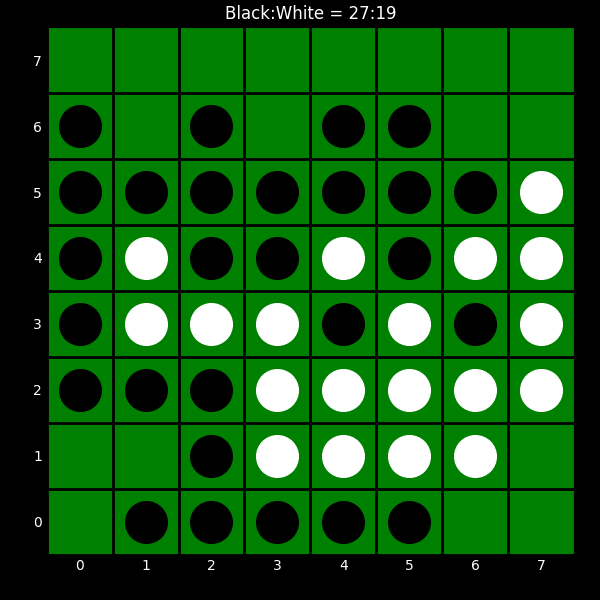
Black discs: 27
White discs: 19